Question: I want to create a div that float on the right side of the screen.
When you click on it, it slides and you can see the content.
I tried to look on the web for this but I didn't know the keywords.
How can I create this effect?

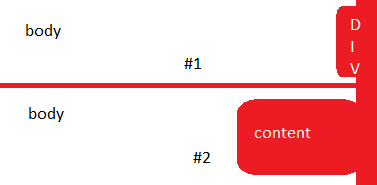
Answer: Try this, will it work for you?
<URL>
'''
var width;
$('#content').click(function(){
if($(this).hasClass('open')){
$(this).removeClass('open');
width = "10px";
} else {
$(this).addClass('open');
width = "300px";
}
$(this).animate({
width: width
}, 200, function() {
});
});
'''